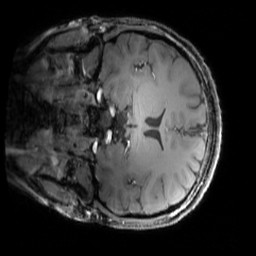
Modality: MP2RAGE
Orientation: coronal
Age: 20
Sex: female
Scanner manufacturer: siemens
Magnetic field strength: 6.98 T
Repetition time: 6 s
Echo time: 0.00283 s